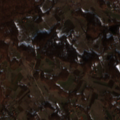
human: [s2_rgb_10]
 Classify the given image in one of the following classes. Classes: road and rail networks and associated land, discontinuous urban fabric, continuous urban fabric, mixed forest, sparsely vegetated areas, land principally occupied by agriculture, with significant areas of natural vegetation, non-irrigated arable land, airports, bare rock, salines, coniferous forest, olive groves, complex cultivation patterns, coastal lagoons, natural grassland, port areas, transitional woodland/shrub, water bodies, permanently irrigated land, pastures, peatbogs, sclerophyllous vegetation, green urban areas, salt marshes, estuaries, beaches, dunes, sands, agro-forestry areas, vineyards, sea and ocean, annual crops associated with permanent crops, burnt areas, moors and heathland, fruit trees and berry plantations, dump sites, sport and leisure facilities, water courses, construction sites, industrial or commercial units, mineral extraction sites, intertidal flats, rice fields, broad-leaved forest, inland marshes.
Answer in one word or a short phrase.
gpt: complex cultivation patterns, land principally occupied by agriculture, with significant areas of natural vegetation, broad-leaved forest